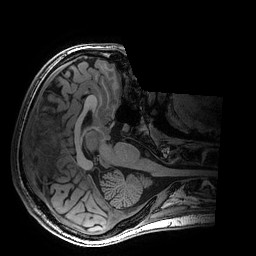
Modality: T1w
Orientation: axial
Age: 21
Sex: male
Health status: healthy
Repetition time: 2.53 s
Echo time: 0.0034 s